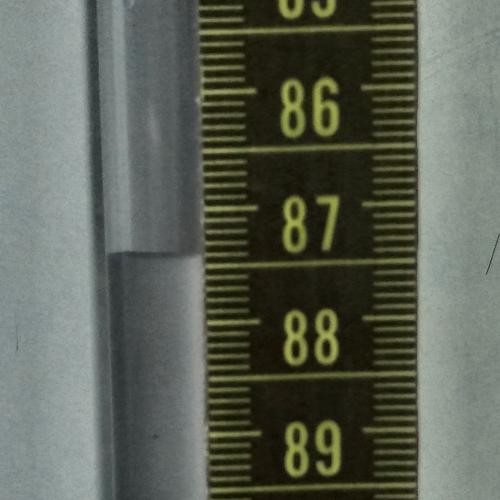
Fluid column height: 87.4 cm